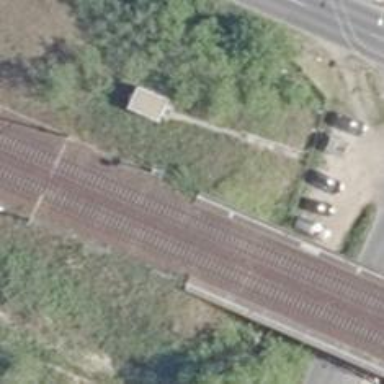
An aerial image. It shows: Railway with electrified contact lines running along embankment.